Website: lowes
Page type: billing-address
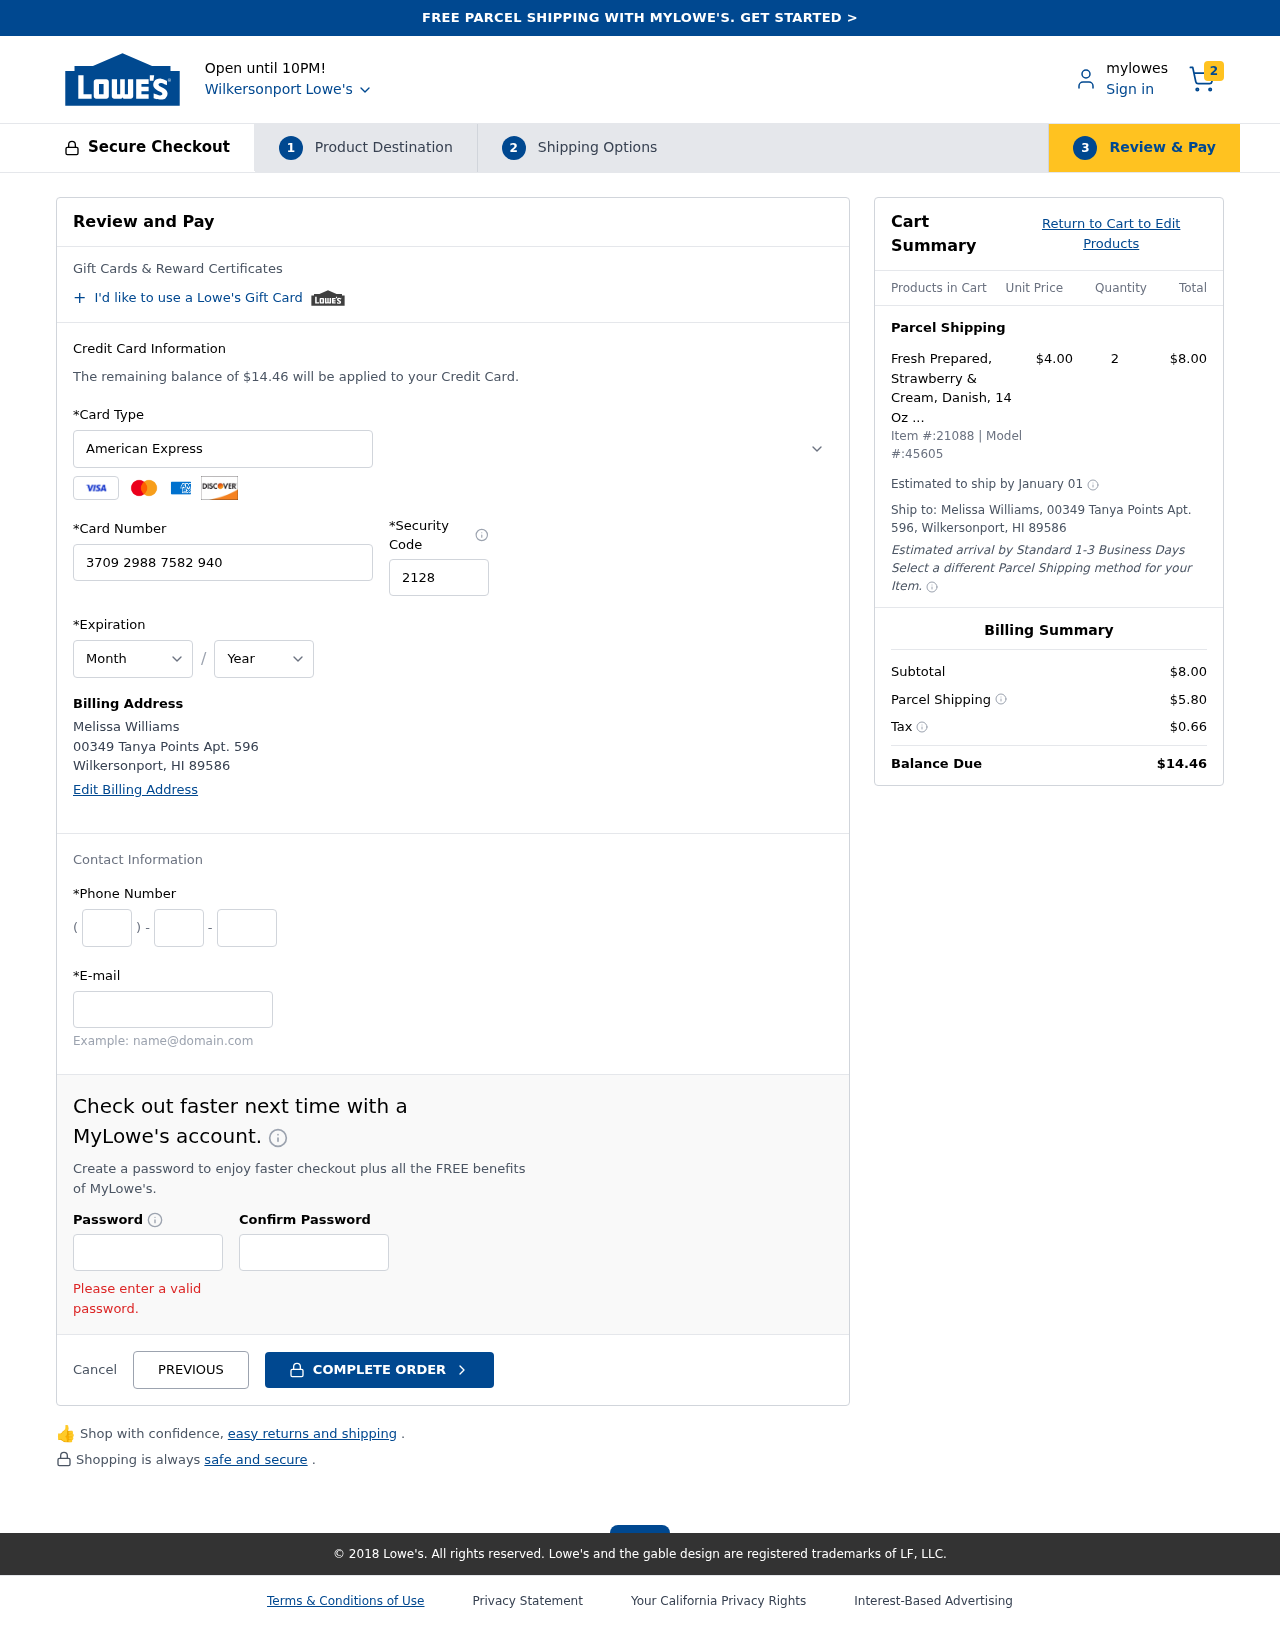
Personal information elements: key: PII_CARD_CVV
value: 2128
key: PII_CARD_EXPIRY_MONTH
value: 12
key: PII_CARD_EXPIRY_YEAR
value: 27
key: PII_CARD_NUMBER
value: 3709 2988 7582 940
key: PII_CARD_TYPE
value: American Express
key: PII_CITY
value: Wilkersonport
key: PII_CITY_STATE_ZIP
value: Wilkersonport, HI 89586
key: PII_EMAIL
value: mwilliams@yahoo.com
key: PII_FULLNAME
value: Melissa Williams
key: PII_PHONE_AREA
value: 643
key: PII_PHONE_PREFIX
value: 888
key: PII_PHONE_SUFFIX
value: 3957
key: PII_STREET
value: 00349 Tanya Points Apt. 596
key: PII_FULLNAME2
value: Melissa Williams
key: PII_STREET2
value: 00349 Tanya Points Apt. 596
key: PII_CITY_STATE_ZIP2
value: Wilkersonport, HI 89586
Product elements: key: PRODUCT1_NAME
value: Fresh Prepared, Strawberry & Cream, Danish, 14 Oz (4 Count)
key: PRODUCT1_PRICE
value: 4
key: PRODUCT1_QUANTITY
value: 2
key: PRODUCT_ITEM_NUMBER
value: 21088
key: PRODUCT_MODEL_NUMBER
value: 45605
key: PRODUCT1_LINE_TOTAL
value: $8.00
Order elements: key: ORDER_NUM_ITEMS
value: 2
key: ORDER_TOTAL
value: $14.46
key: ORDER_SHIPPING_DATE
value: January 01
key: ORDER_SUBTOTAL
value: $8.00
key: ORDER_SHIPPING_COST
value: $5.80
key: ORDER_TAX
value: $0.66